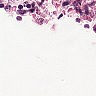
Metastatic tissue present: yes